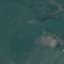
Land use / land cover: Pasture